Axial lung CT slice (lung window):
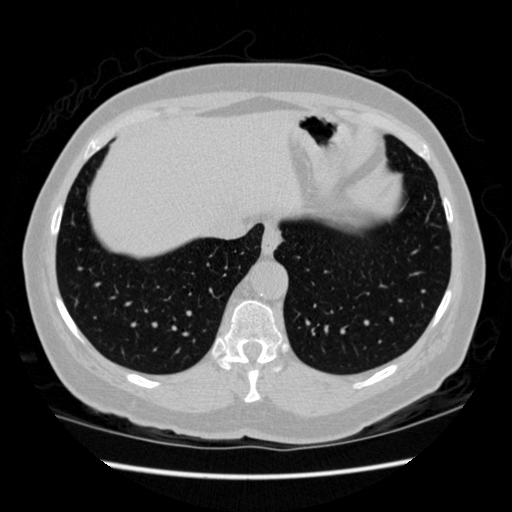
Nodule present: no